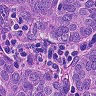
Metastatic tissue present: yes